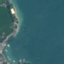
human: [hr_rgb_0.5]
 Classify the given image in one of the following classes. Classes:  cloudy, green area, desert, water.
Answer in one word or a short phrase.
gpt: water